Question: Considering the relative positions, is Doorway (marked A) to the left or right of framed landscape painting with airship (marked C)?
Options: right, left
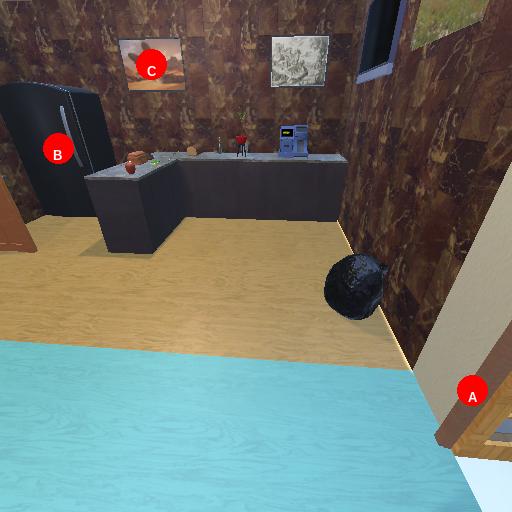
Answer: right